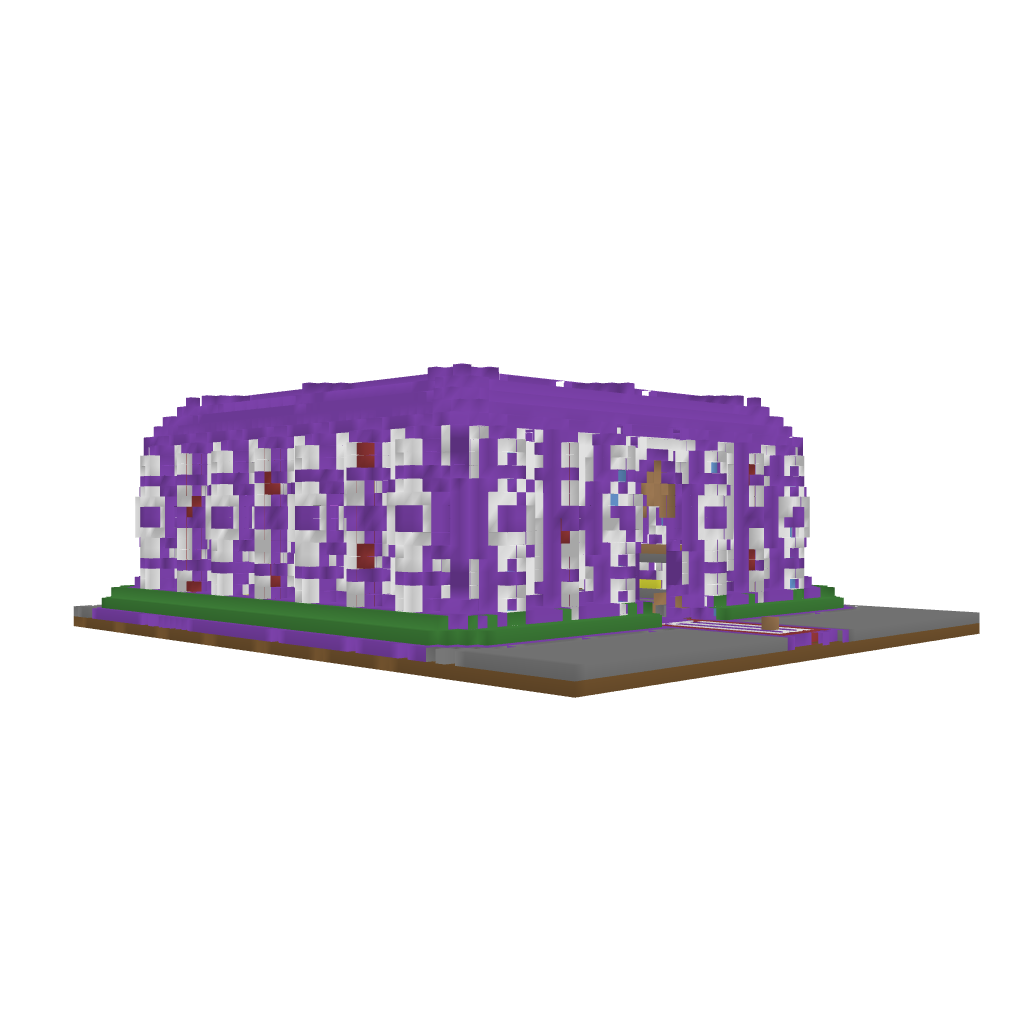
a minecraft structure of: Meeting Hall 24 blocks high with some grass around the building and purple roof and lot of white glass